Interaction volume radius: 10 \u00c5
Interaction volume height: 10 \u00c5
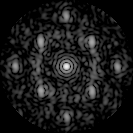
Disorder parameter: 0.4458